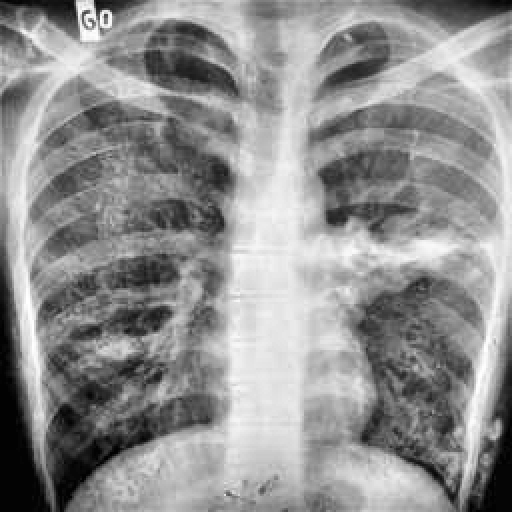
Finding: TUBERCULOSIS